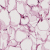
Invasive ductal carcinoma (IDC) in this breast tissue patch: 0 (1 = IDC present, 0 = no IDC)